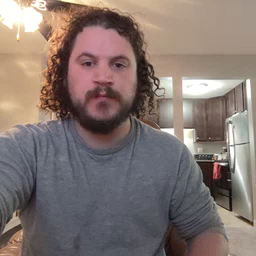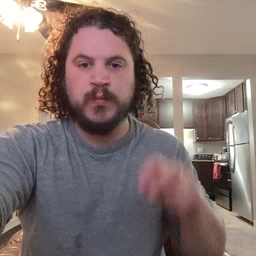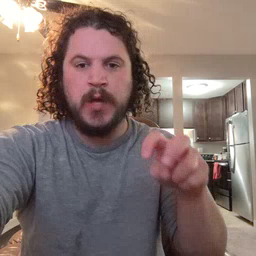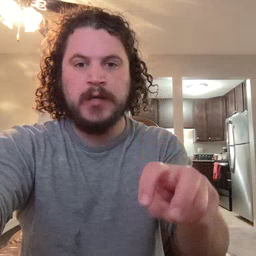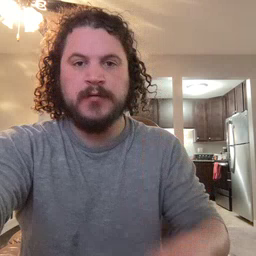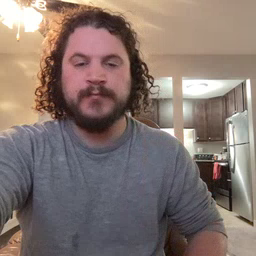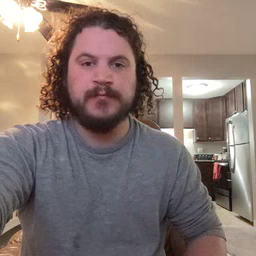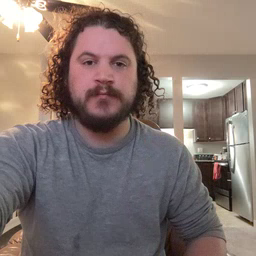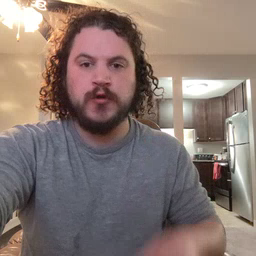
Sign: ride